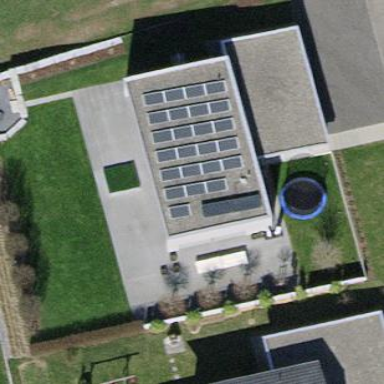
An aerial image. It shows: Solar power generator using photovoltaic panels.